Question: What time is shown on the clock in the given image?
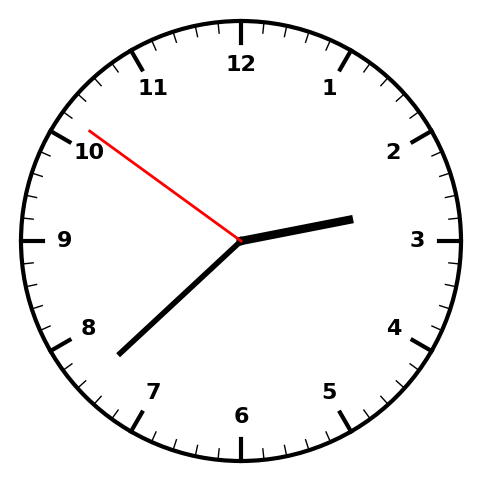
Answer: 02:37:51